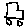
Label: car